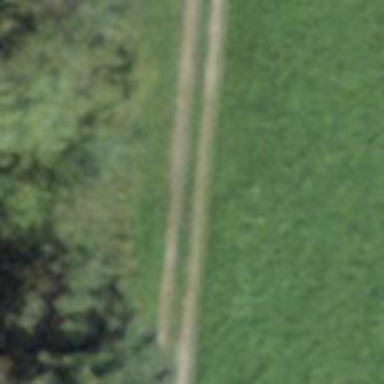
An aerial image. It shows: Unpaved track road.